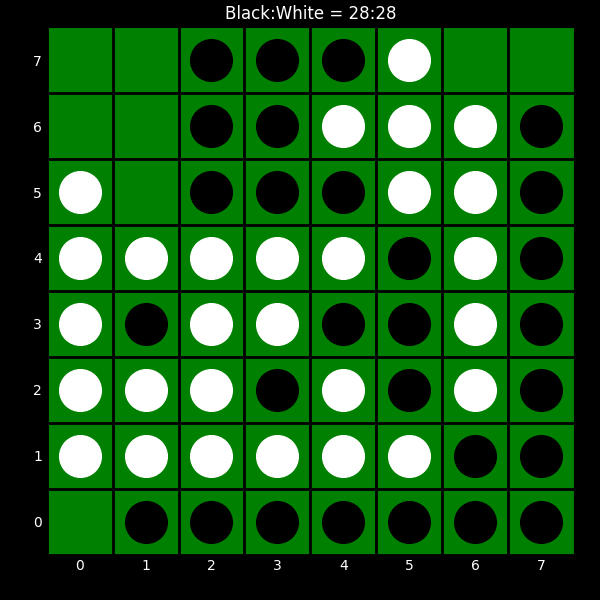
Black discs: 28
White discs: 28